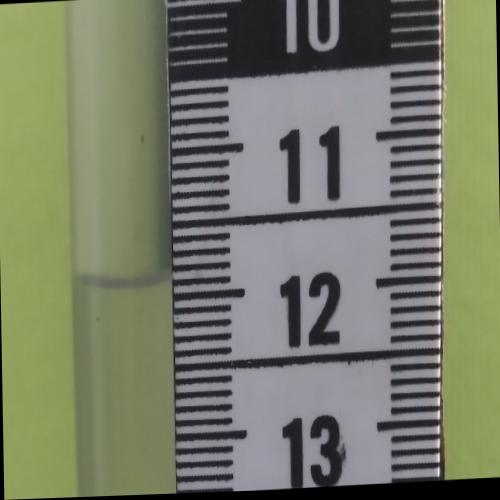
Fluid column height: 11.9 cm